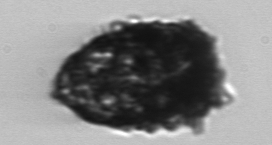
Label: Stenosemella_pacifica